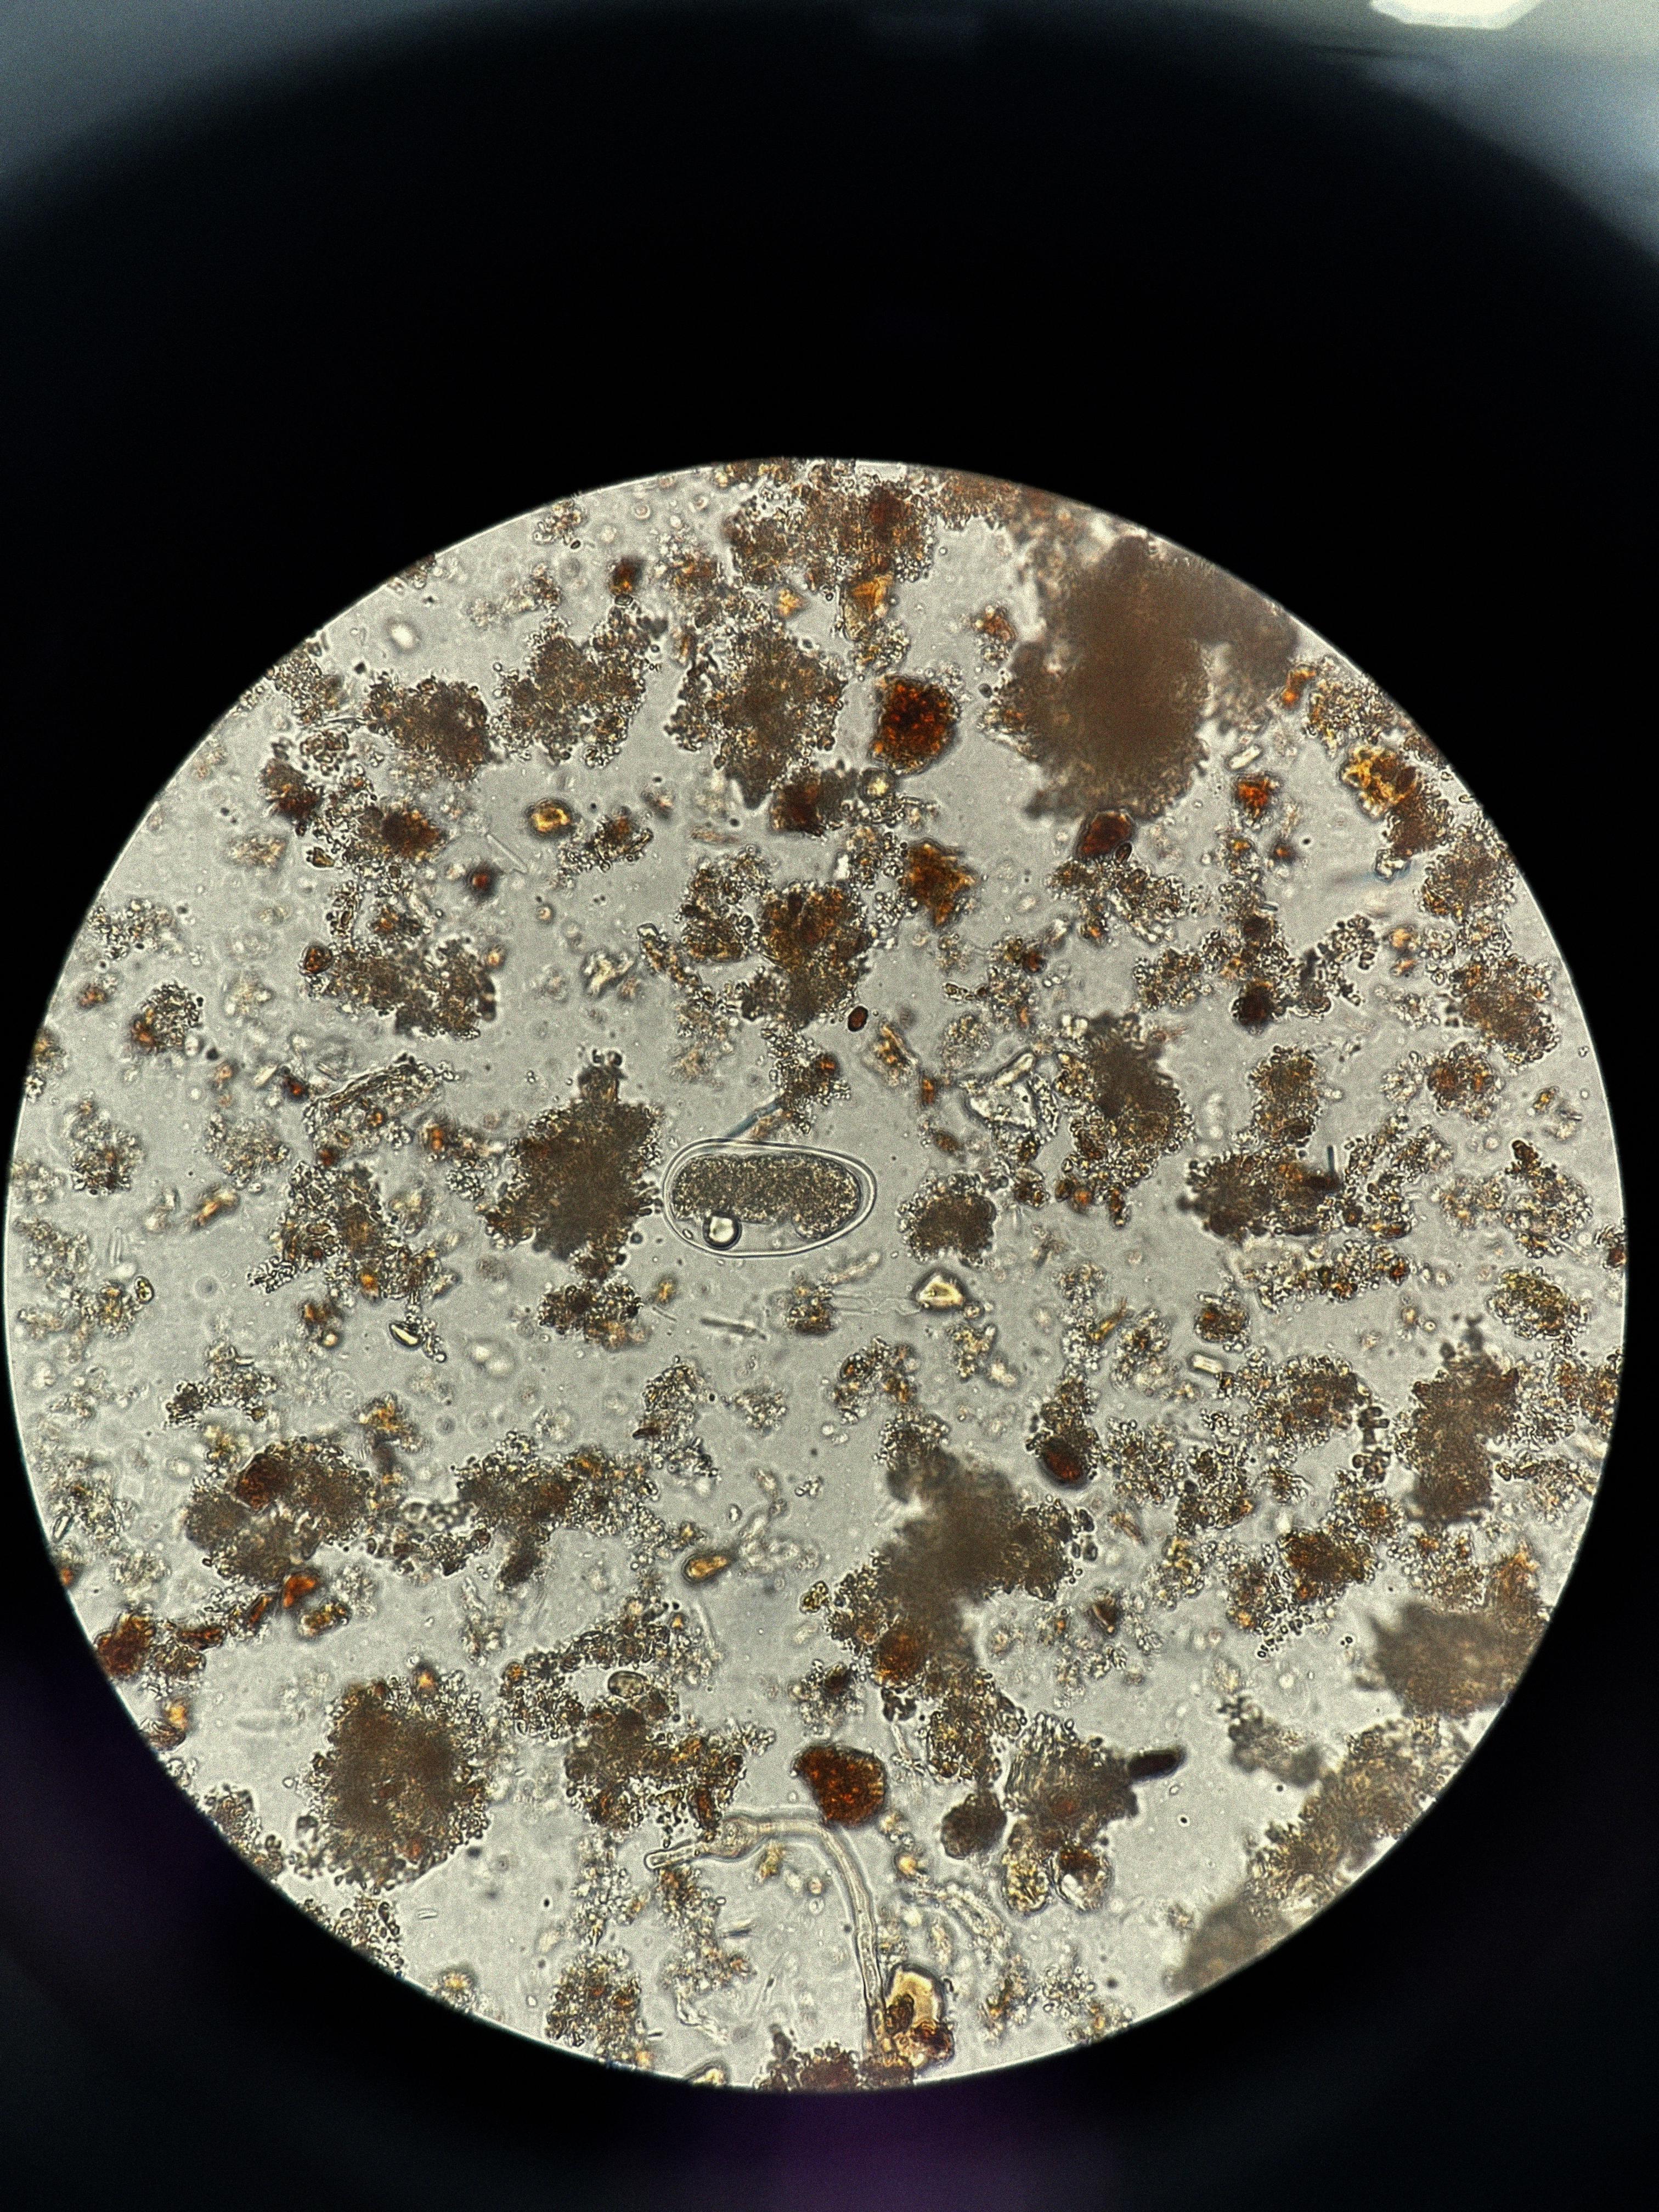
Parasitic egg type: Hookworm egg